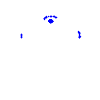
Particle: pion